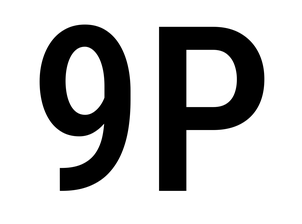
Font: Roboto_Condensed_Medium